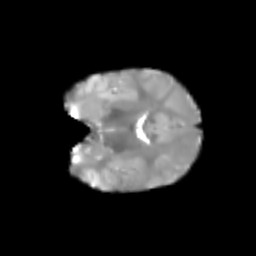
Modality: T2w
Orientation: coronal
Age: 5
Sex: female
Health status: healthy